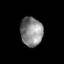
Tissue: prostate
Cell type: T cells
Senescence score: 0.7121
Nuclear area (px): 631
Mean DAPI intensity: 135.987